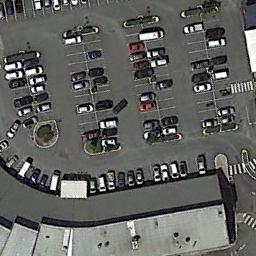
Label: parking_lot